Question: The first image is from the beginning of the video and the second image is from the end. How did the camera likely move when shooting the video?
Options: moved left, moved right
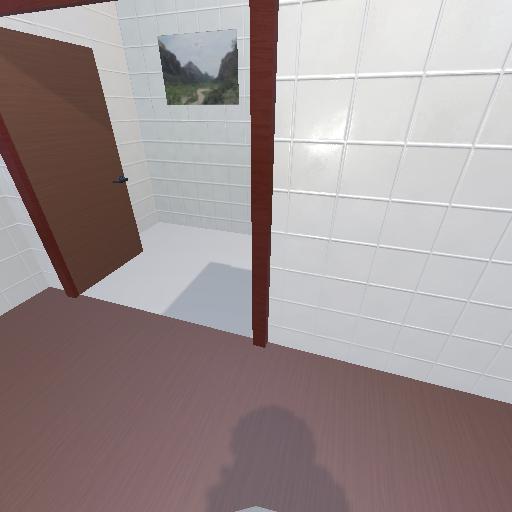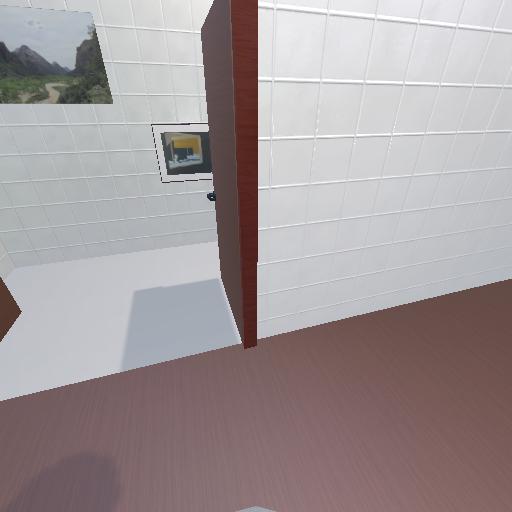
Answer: moved left